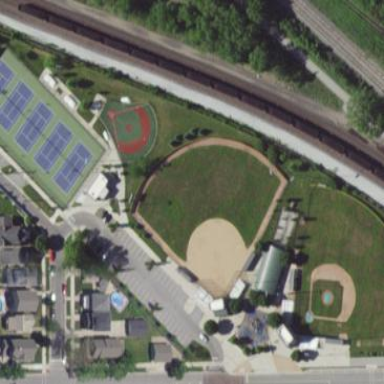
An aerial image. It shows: Baseball pitch for leisure land.